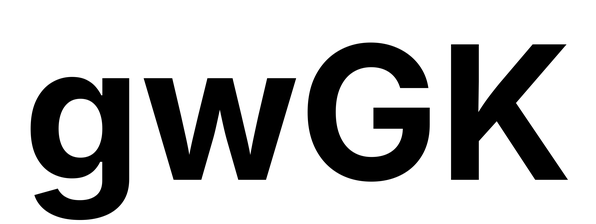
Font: Inter_Bold